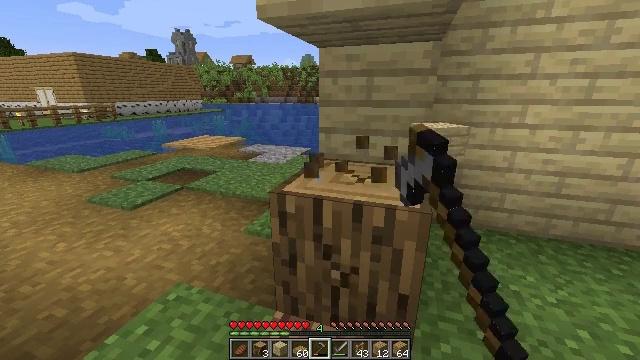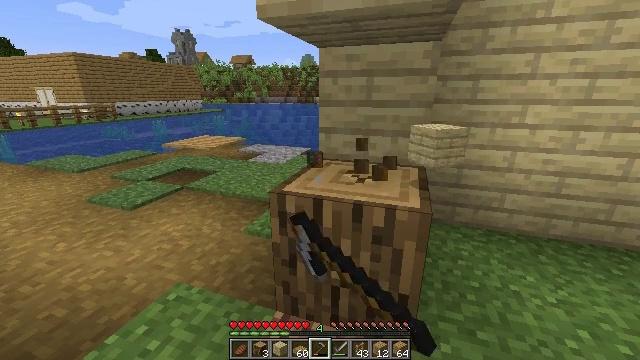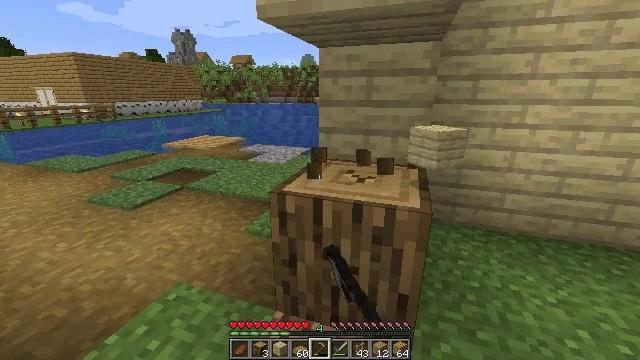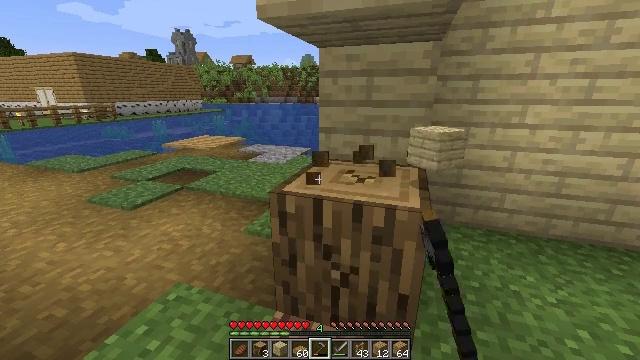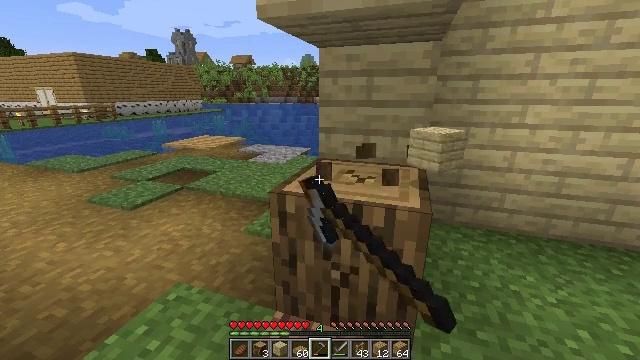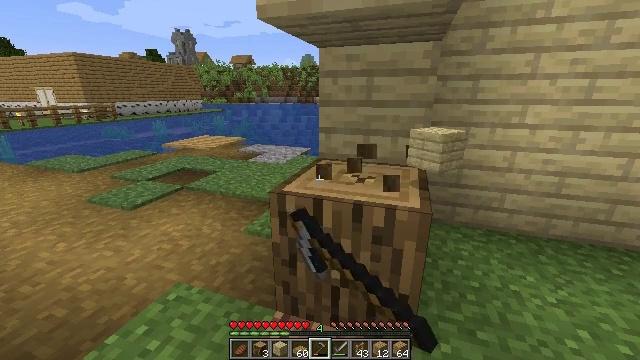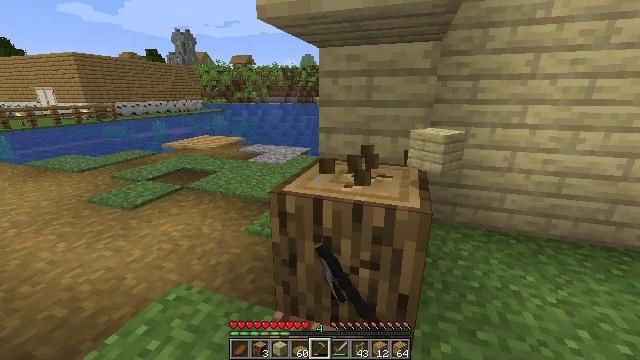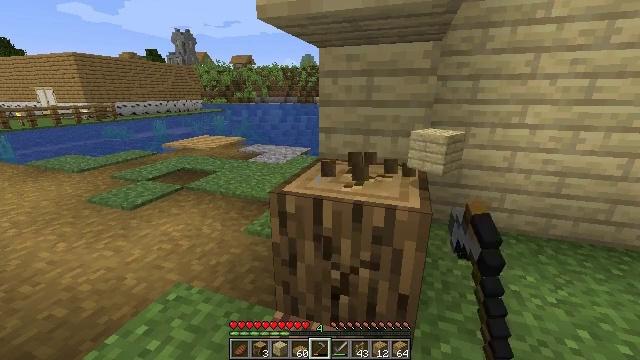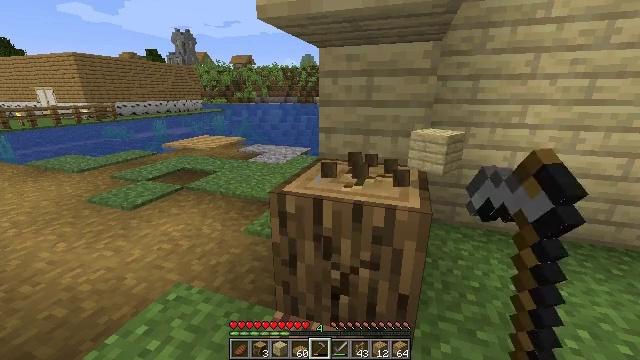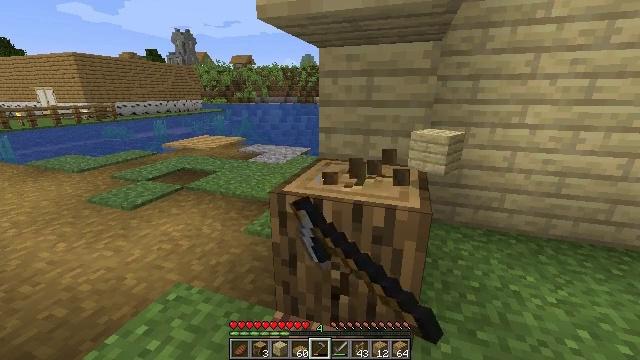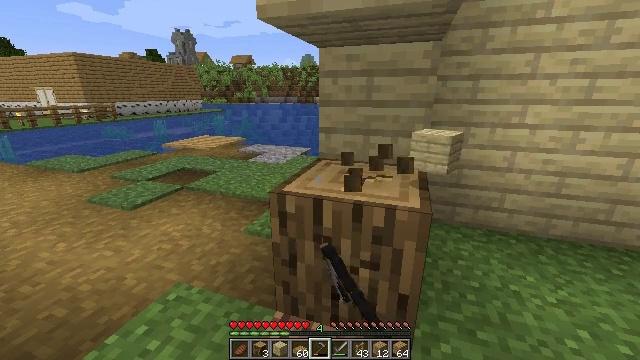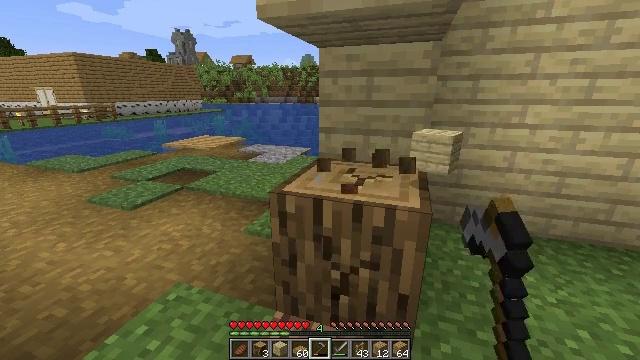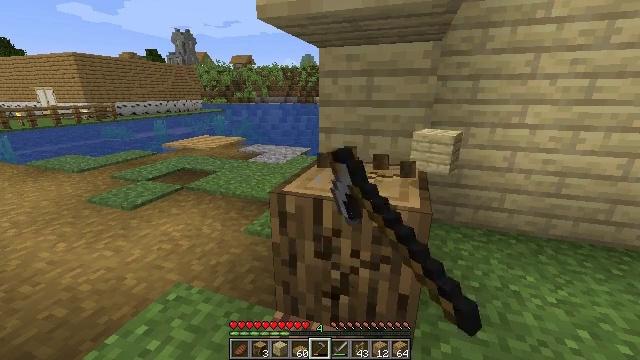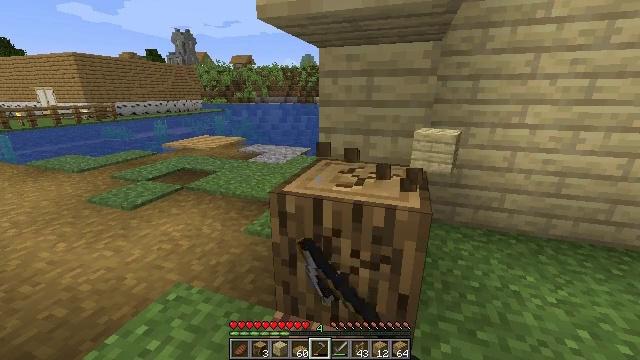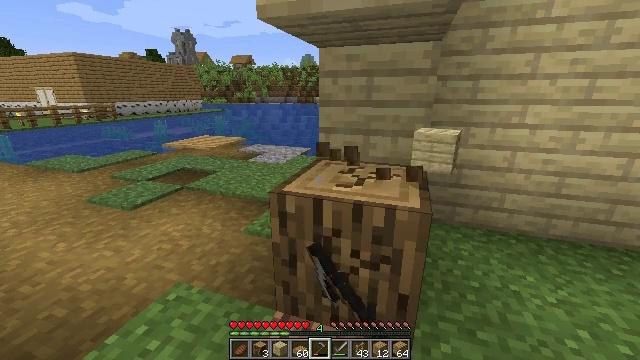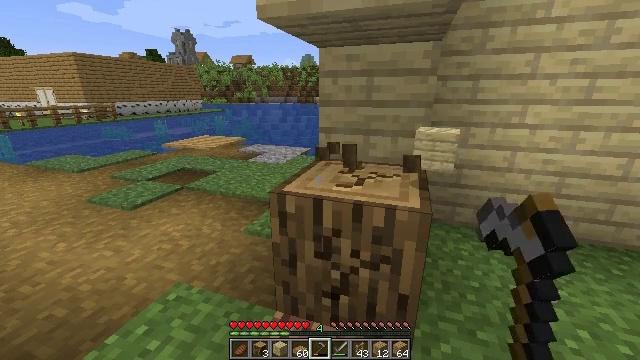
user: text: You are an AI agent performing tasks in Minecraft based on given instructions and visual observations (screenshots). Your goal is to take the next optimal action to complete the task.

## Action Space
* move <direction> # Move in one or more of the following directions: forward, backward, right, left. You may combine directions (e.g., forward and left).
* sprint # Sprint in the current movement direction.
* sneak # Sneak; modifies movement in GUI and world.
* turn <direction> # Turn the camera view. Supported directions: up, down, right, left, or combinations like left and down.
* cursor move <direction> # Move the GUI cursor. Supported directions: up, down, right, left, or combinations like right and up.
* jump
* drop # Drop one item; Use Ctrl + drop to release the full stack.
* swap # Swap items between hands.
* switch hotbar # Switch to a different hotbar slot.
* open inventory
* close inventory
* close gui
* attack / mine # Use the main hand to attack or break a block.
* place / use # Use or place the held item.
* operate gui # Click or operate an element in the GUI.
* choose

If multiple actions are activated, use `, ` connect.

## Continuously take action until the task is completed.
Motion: motion action
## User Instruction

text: Gather oak logs from trees.
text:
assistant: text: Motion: attack / mine
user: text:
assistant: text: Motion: attack / mine
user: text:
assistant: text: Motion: attack / mine
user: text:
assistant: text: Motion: attack / mine
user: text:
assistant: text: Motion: attack / mine
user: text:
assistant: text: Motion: attack / mine
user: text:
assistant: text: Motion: attack / mine
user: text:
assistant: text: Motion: attack / mine
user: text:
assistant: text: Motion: attack / mine
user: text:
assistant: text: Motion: attack / mine
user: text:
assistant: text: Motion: attack / mine
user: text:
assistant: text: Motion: attack / mine
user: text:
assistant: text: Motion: attack / mine
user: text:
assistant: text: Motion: attack / mine
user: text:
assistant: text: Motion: attack / mine
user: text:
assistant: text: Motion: attack / mine
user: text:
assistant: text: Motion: attack / mine
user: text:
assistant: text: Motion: attack / mine
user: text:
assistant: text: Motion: attack / mine
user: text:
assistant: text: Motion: attack / mine
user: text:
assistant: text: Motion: attack / mine
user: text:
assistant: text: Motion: attack / mine
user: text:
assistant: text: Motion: attack / mine
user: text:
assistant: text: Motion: attack / mine
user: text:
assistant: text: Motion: attack / mine
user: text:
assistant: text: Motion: attack / mine
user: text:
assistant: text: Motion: attack / mine
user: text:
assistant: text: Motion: attack / mine
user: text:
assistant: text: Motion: attack / mine
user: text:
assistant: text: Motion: attack / mine